Question: I had a lecture at college recently about normalizing databases, but since we are online I can't really ask a lot of questions, so here I am.
Can someone tell me if I'm doing the conversion right, if not where am I mistaking?
## The Task:

## My solution:
### UNF
'''
# Patient Nos
Patient Name
Ward Nos
Ward Name
Bed Name
# Drug Number
(Drug Name)
(Description)
(Dosage)
(Method)
(Units Given)
(Start Date)
(Finish Date)
'''
### 1NF
'''
# Patient Nos
Patient Name
Ward Nos
Ward Name
Bed Name
# Patient Nos
# Drug Number
Drug Name
Description
Dosage
Method
Units Given
Start Date
Finish Date
'''
### 2NF
'''
# Patient Nos
Patient Name
Ward Nos
Ward Name
Bed Name
# Patient Nos
# Drug Number
Drug Name
Description
# Patient Nos
Dosage
Method
Units Given
Start Date
Finish Date
'''
### 3NF
'''
# Patient Nos
Patient Name
Ward Nos
Ward Name
Bed Name
# Patient Nos
# Drug Number
Drug Name
Description
# Patient Nos
# Drug Number
Dosage
Method
Units Given
# Patient Nos
Start Date
Finish Date
'''
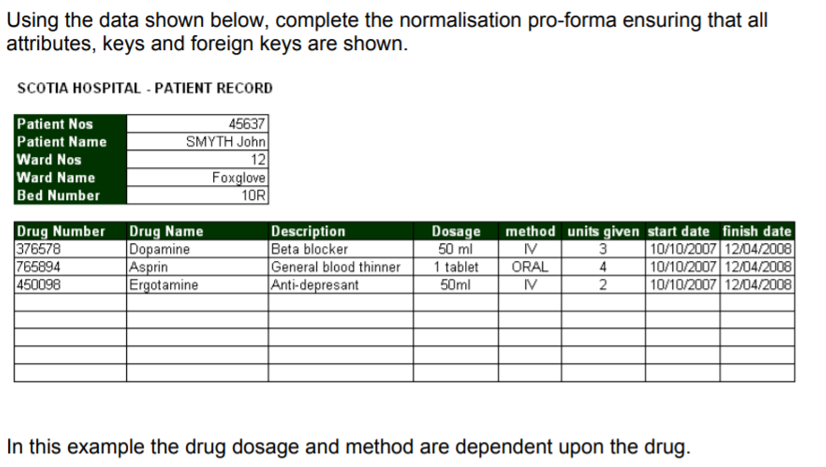
Answer: Let's start with the Patient. The only information we have about a patient is his number and name.
'''
Patient
_______
Patient Nos
Patient Name
'''
Next, we have a Ward. Based on the report, a ward can have multiple patients, while a patient is in one ward. We model a one to many relationship with a foreign key.
'''
Patient
_______
Patient Nos
Patient Name
Ward Nos (FK)
Ward
----
Ward Nos
Ward Name
'''
Finally, we have a bed. A ward has multiple beds, while a patient has one bed. Since all we know about a bed is the bed number, we'll add that to the patient table as another foreign key to a table we don't have any information to define.
'''
Patient
_______
Patient Nos
Patient Name
Ward Nos (FK)
Bed Nos (FK)
'''
What do we know about a drug?
'''
Drug
----
Drug Nos
Drug Name
Drug Description
'''
What else do we know? A dosage is a relationship between a drug and a patient. So let's make our first attempt. I'm assuming that the start and end date has to do with the drug, since it's on the same line as the drug.
'''
Dosage
------
Dosage Nos
Dosage Type
Dosage Method
Dosage Units Given
Dosage Start Date
Dosage End Date
Drug Nos (FK)
Patient Nos (FK)
'''
Now, we've tied the dosage to the drug and the patient. However, we haven't tied the patient to the dosages. A patient can have multiple dosages, and dosages can belong to more that one patient. When we have a many to many relationship, we use a junction table to tie them together.
'''
PatientDosage
-------------
PatientDosage Nos
PatientDosage Units Given
PatientDosage Start Date
PatientDosage End Date
Patient Nos (FK)
Dosage Nos (FK)
'''
We moved the units given, start date, and end date to the PatientDosage junction table, since these fields have to do with both the patient and the dosage. So the final Dosage table would look like this.
'''
Dosage
------
Dosage Nos
Dosage Type
Dosage Method
Drug Nos (FK)
'''